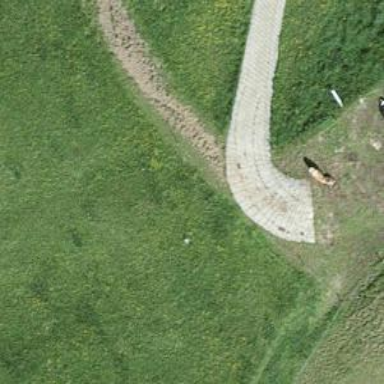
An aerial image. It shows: Concrete track with grade 1 standard.